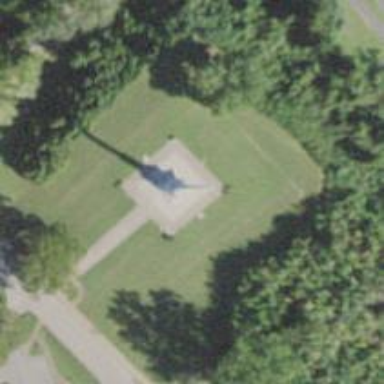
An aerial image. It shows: Memorial site with historic significance.